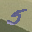
Label: 5